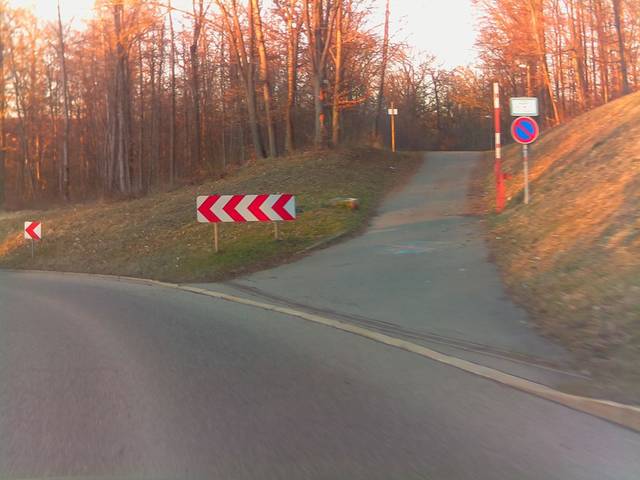
Region: Germany
Coordinates: 48.72, 9.019